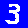
Digit: 3